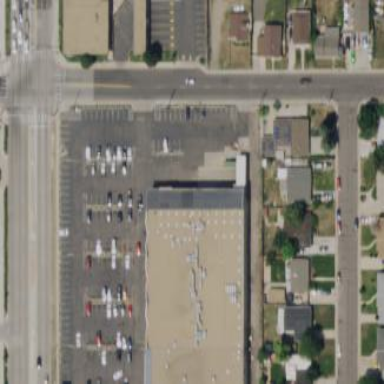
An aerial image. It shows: Retail building housing supermarket.